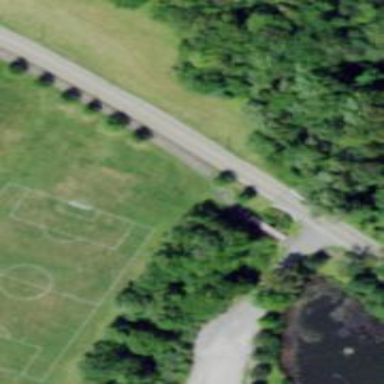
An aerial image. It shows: Bridge over cycleway.